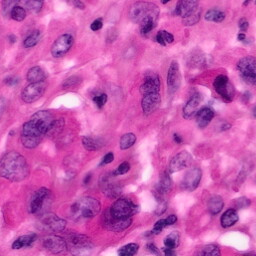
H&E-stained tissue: Pancreatic